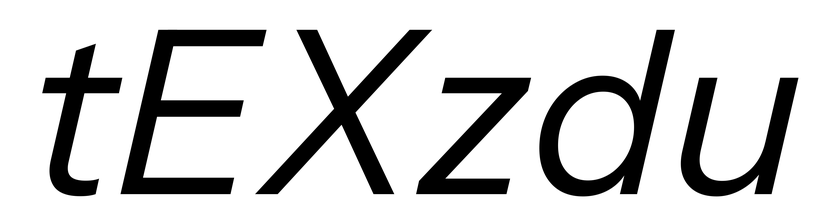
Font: InstrumentSans-Italic_Italic